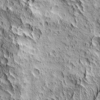
Label: not_dusty